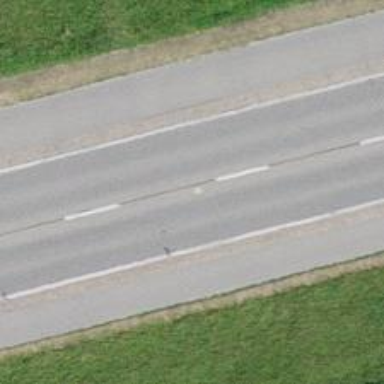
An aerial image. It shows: Primary highway.